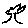
Label: tree